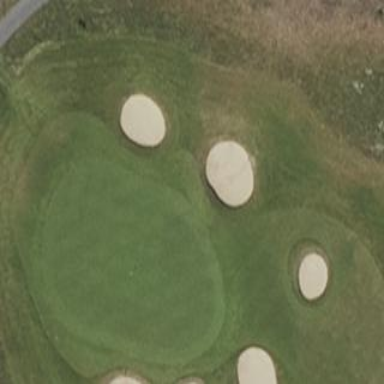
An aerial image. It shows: Golf green.